Field crop: maize
Growth stage: 2
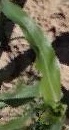
Species: maize